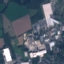
Land use / land cover: Industrial